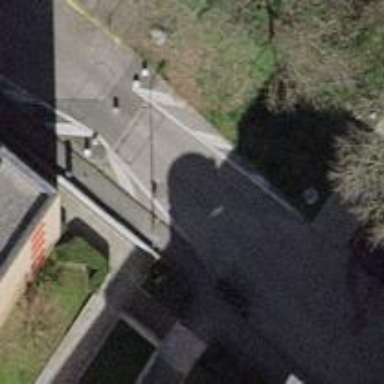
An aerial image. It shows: Rising bollard.